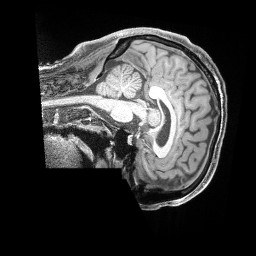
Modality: T1w
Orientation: sagittal
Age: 35
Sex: male
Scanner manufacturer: siemens
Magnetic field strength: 3 T
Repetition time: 2 s
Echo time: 0.00211 s